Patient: sex M, age 52
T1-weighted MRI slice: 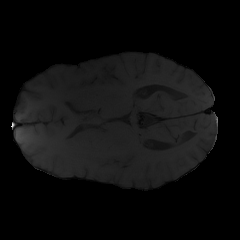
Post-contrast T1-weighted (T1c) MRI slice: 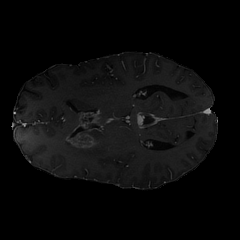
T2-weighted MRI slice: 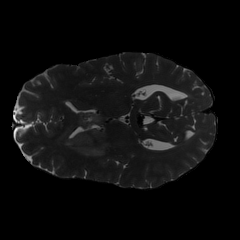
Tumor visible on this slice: yes
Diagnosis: Glioblastoma, IDH-wildtype
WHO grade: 4